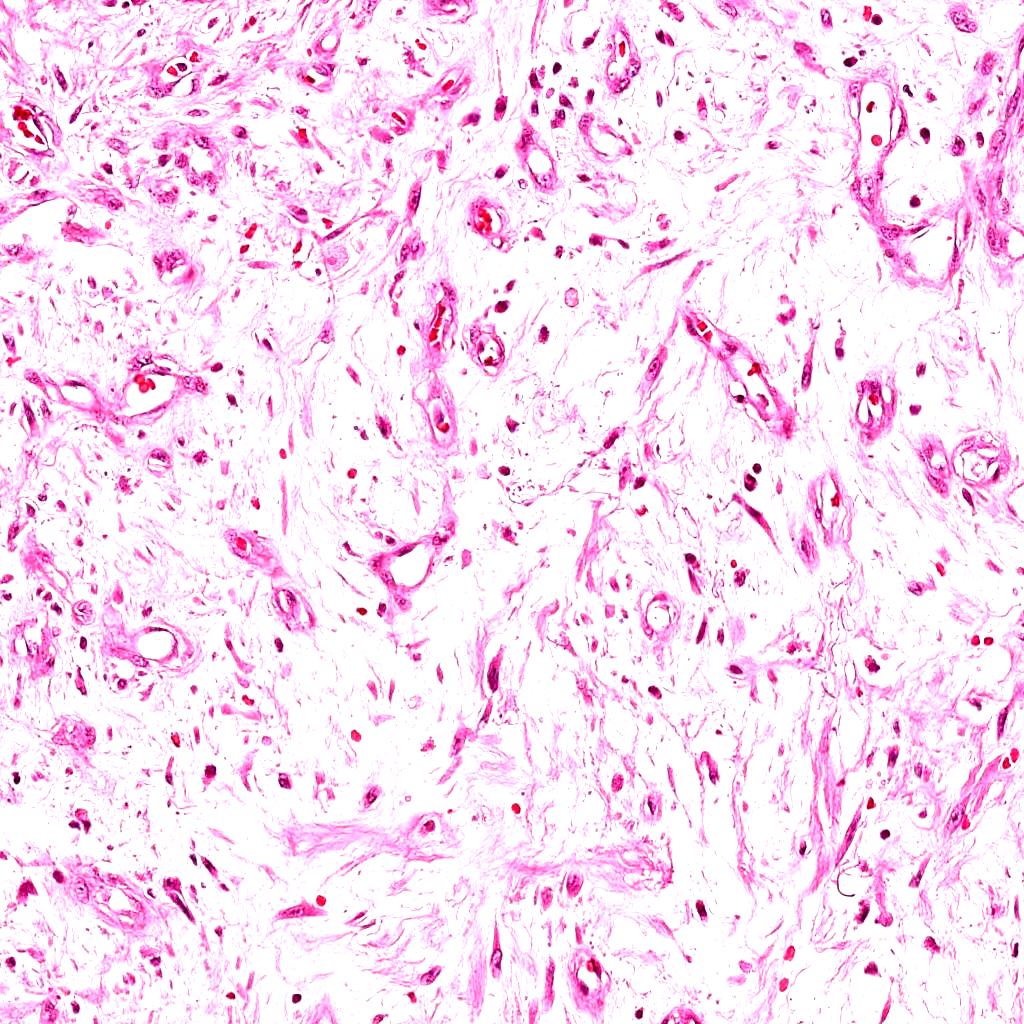
Label: Non-Viable-Tumor